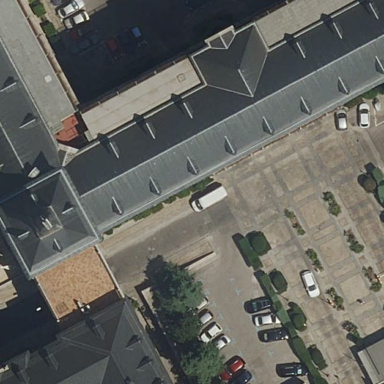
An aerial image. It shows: Building with gabled roof made of slate.